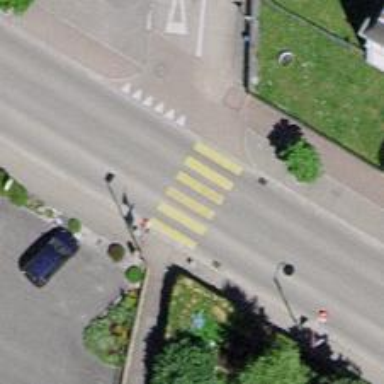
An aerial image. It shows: Uncontrolled zebra crossing with notable zebra markings.